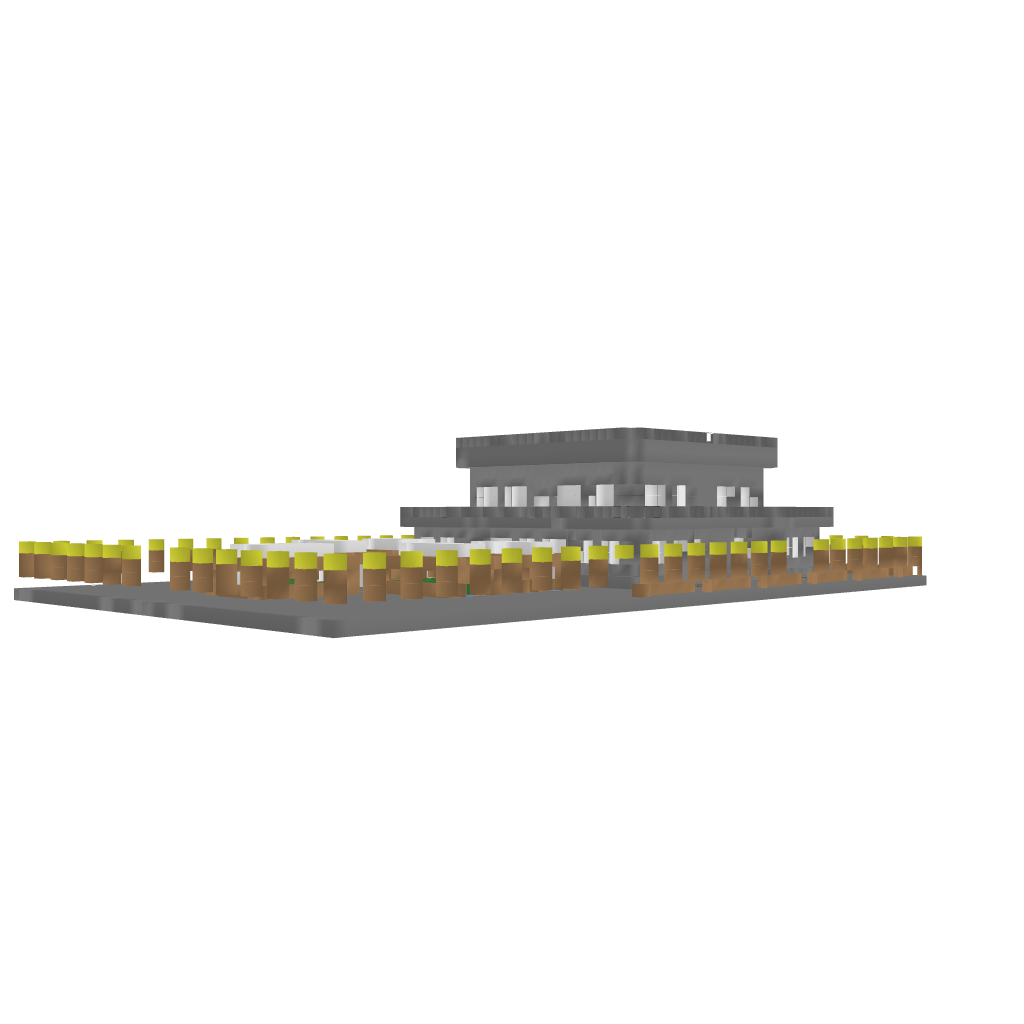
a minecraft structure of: big castle house good quality